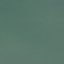
Label: SeaLake